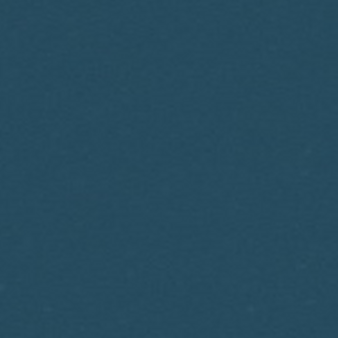
Label: other